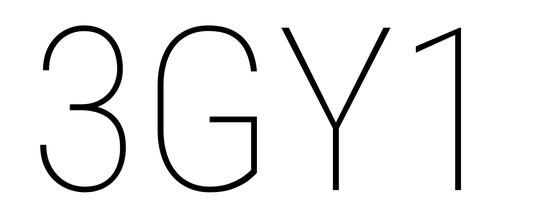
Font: Roboto_Condensed_Thin